Question: Windows 8 x64;
Visual Studio 2012;
I learn C++ by book. On this forum I found <URL>. Is it really big problem in C++? I have tried different variants - they not working to me:
'''
#include<iostream>
#include<Windows.h>
#include <io.h>
#include <fcntl.h>
using namespace std;
int main() {
// variant 1:
wcout << L"Hello World!" << endl; // displayed
wcout << L"Privet Mir!" << endl;// not displayed
//**********************************************
// variant 2:
SetConsoleOutputCP(CP_UTF8);
wchar_t s[] = L"Hello World (2)!";
int bufferSize = WideCharToMultiByte(CP_UTF8, 0,
s, -1, NULL, 0, NULL, NULL);
char* m = new char[bufferSize];
WideCharToMultiByte(CP_UTF8, 0, s, -1, m,
bufferSize, NULL, NULL);
wprintf(L"%S", m); // valid output
wcout << endl;
printf("%s", m); // valid output
wcout << endl;
wchar_t s2[] = L"Privet mir (2)!";
int bufferSize2 = WideCharToMultiByte(CP_UTF8, 0,
s2, -1, NULL, 0, NULL, NULL);
char* m2 = new char[bufferSize2];
WideCharToMultiByte(CP_UTF8, 0, s2, -1, m2,
bufferSize2, NULL, NULL);
wprintf(L"%S", m2); // invalid output
wcout << endl;
printf("%s", m2); // invalid output
wcout << endl;
//**********************************************
// variant 3 (not working):
_setmode(_fileno(stdout), _O_U16TEXT);
wcout << L"Testing unicode -- English -- Ellenika"
<< "-- Espanol." << endl;
return 0;
}
'''
But it works for English chars only...
Screen:

How can I solve it problem through C++?
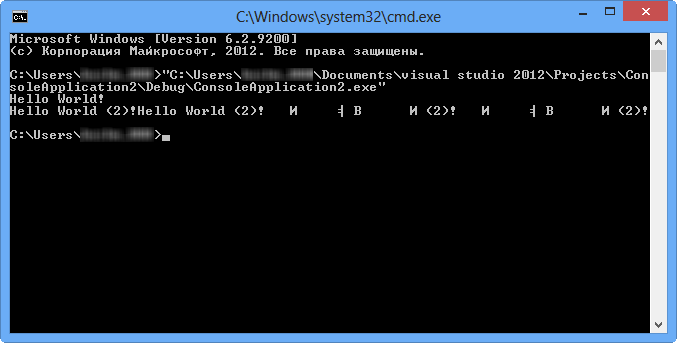
Answer: I found the clearer decission then 'chcp' command using:
'''
// Getting the readable Cyrillic chars in the console window...
setlocale(LC_ALL, "Russian");
wcout << endl << L"Dobro "; // UNICODE
cout << "pozhalovat'!" << endl; // ANSI
'''
For both cases I get the readable output.